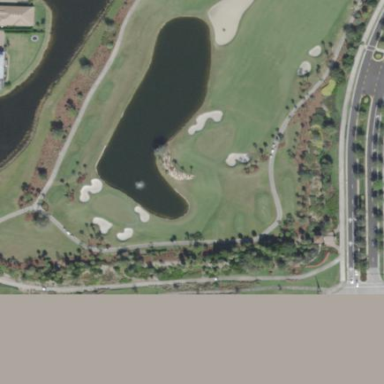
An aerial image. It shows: Golf fairway in the image.